Field crop: tomato
Growth stage: 1
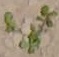
Species: portulaca